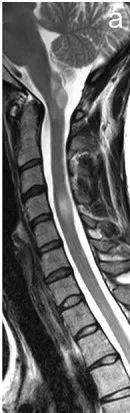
MRI of the brain and cervical spine documenting a significant progression of the tumefactive lesions. Examination performed ~5 years after the initial diagnosis of multiple sclerosis,. The progressive course of the disease is also demonstrated by T2-weighted images of the cervical spine in the sagittal plane (a,e).
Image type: radiology (mri)